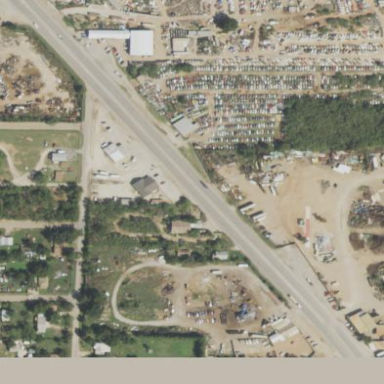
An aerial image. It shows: Scrap yard located in industrial area.